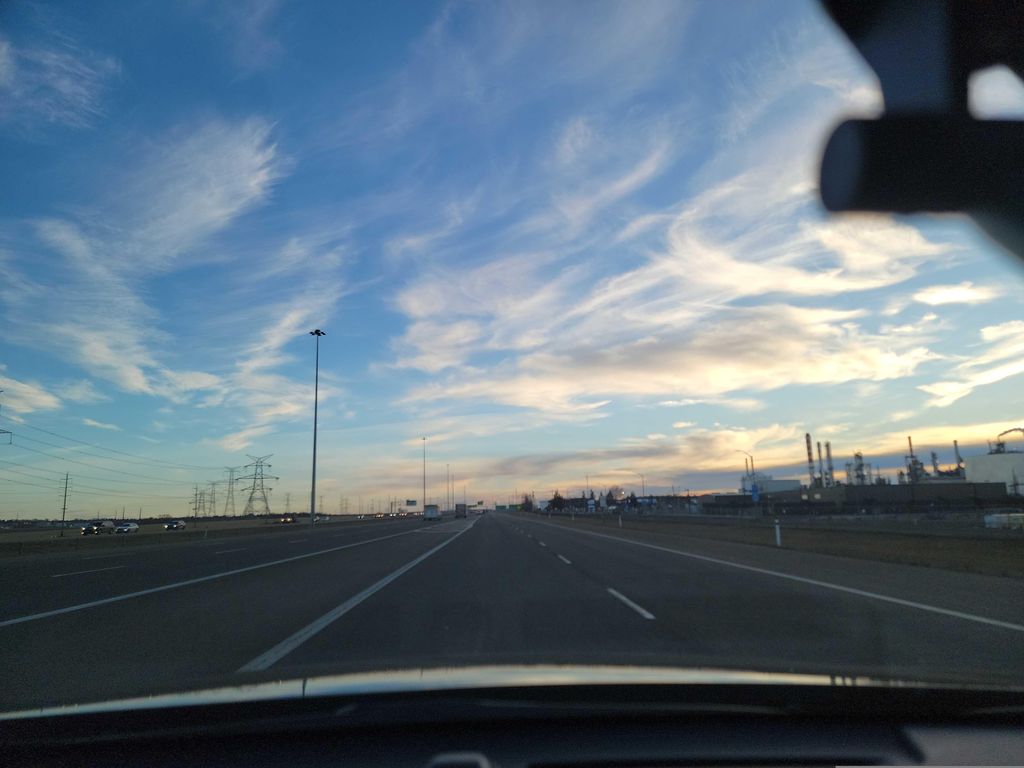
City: edmonton